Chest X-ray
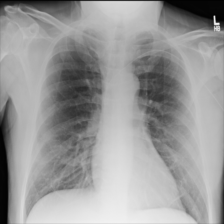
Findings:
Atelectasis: negative
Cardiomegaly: negative
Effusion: negative
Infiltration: negative
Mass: negative
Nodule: negative
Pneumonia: negative
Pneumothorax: negative
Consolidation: negative
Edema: negative
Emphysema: negative
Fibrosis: negative
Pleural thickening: negative
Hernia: negative